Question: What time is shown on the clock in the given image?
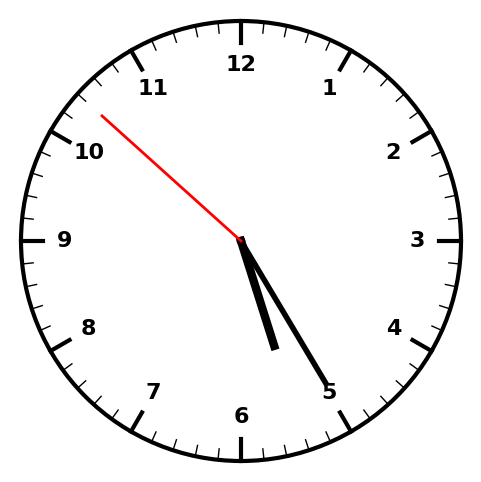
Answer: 05:24:52